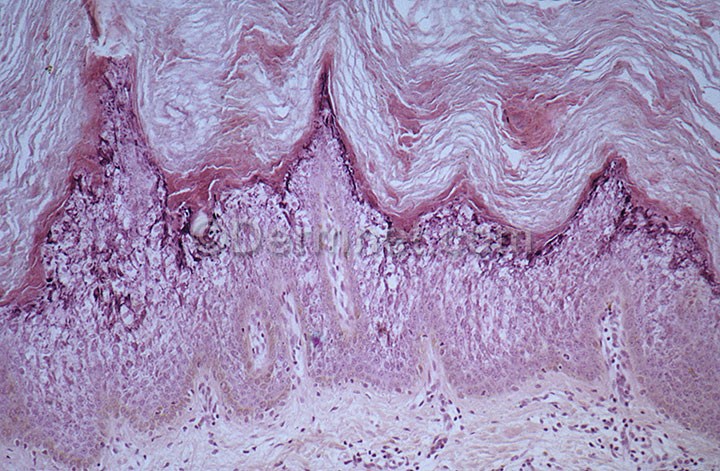
Disease: Atopic Dermatitis Photos